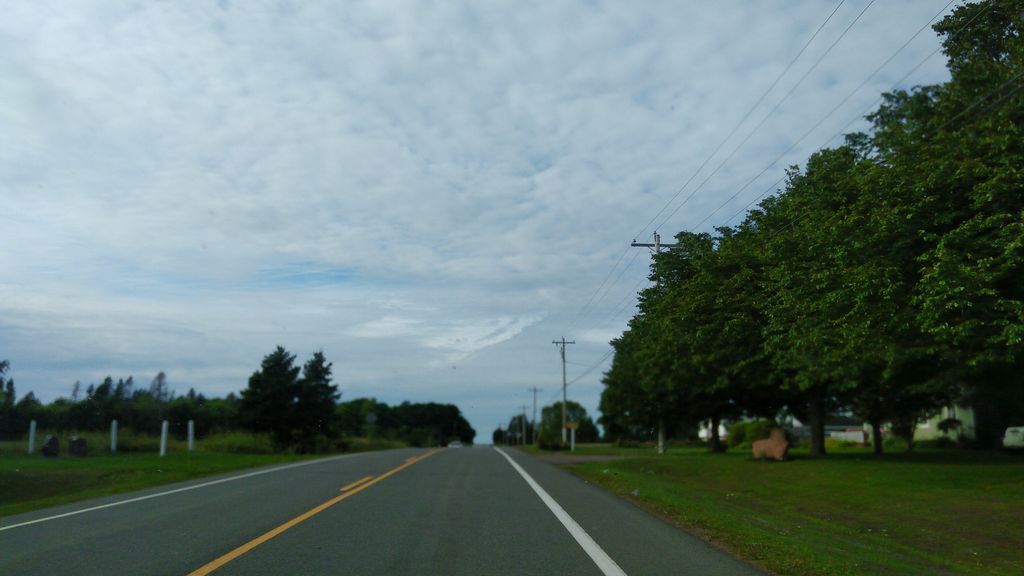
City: charlottetown